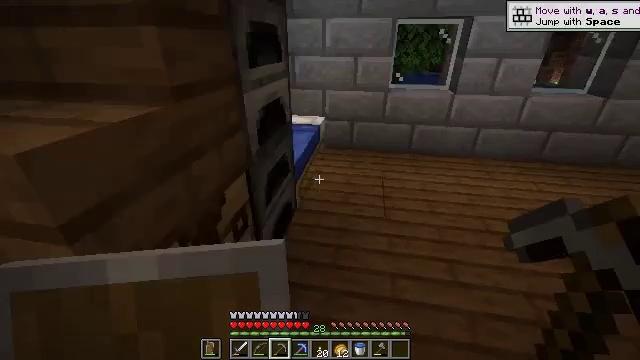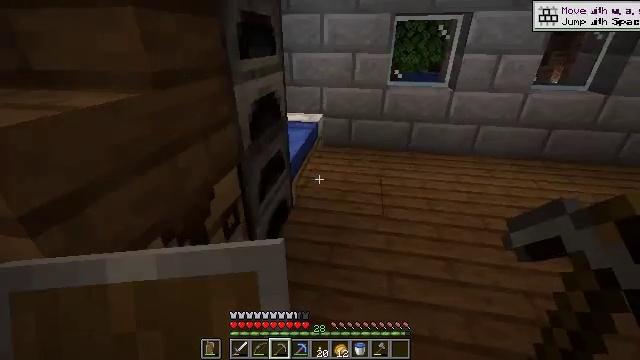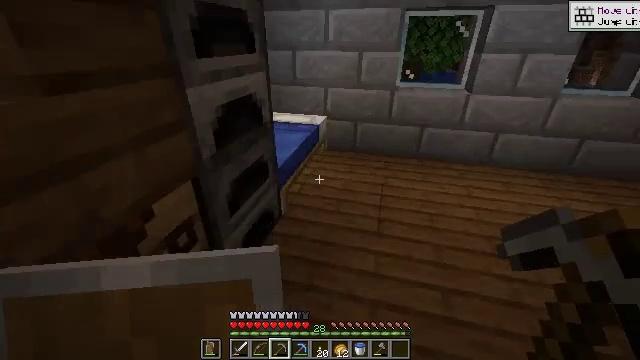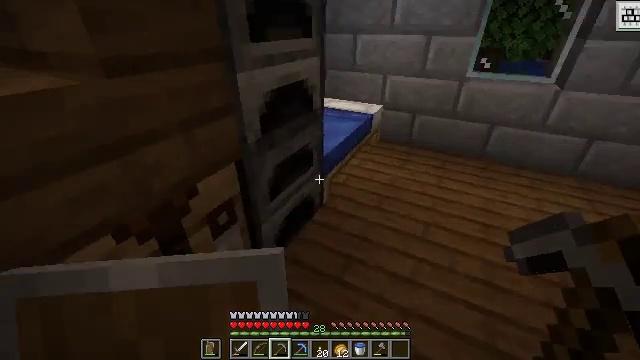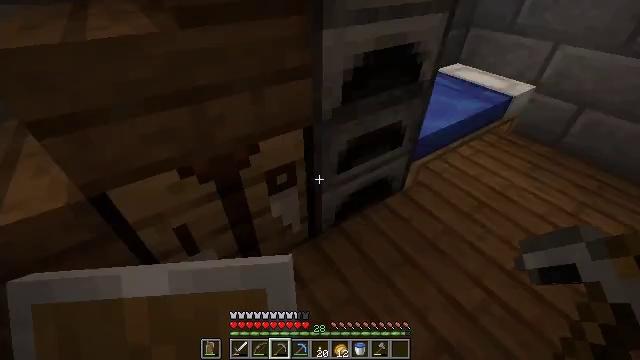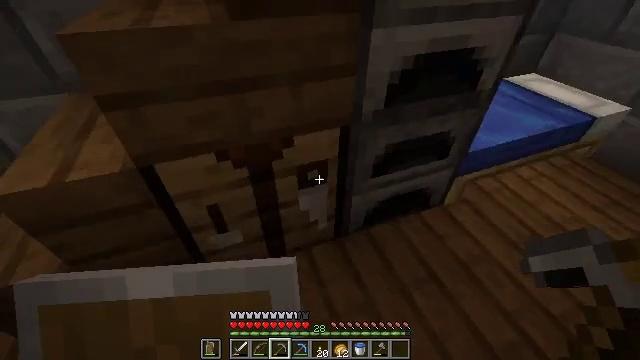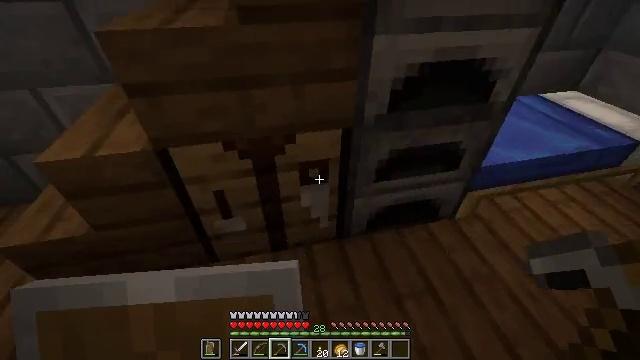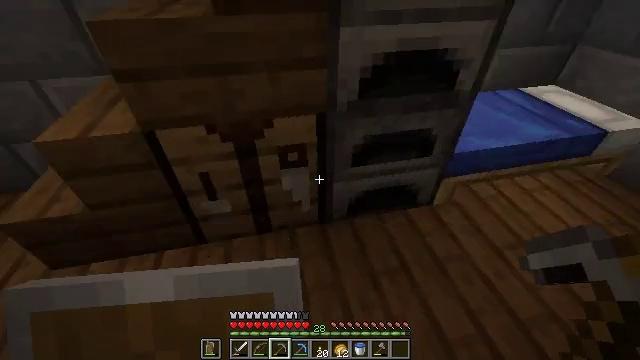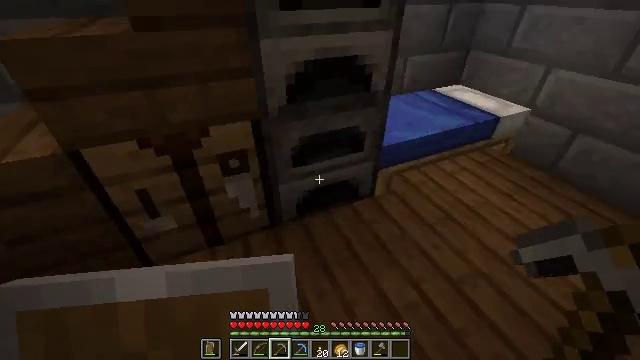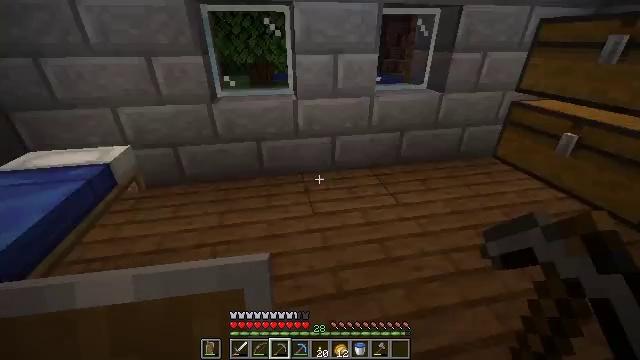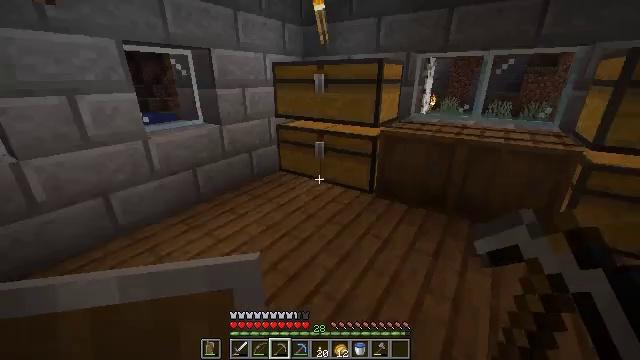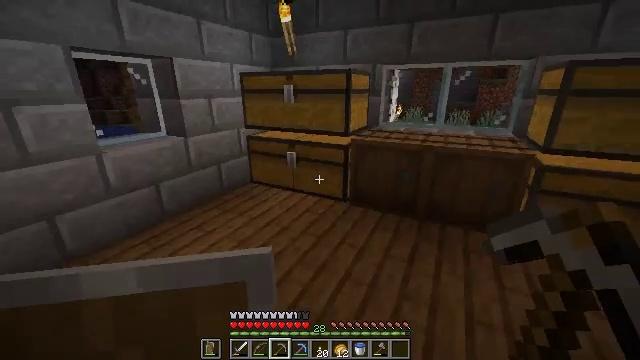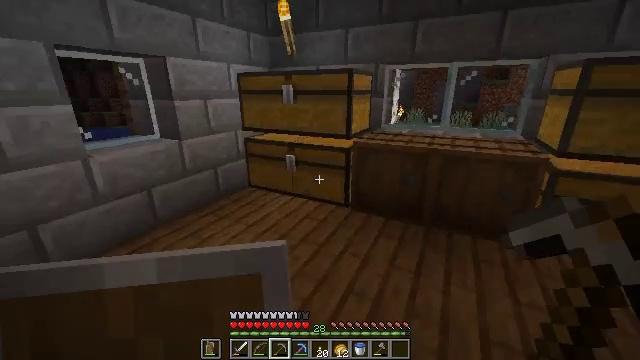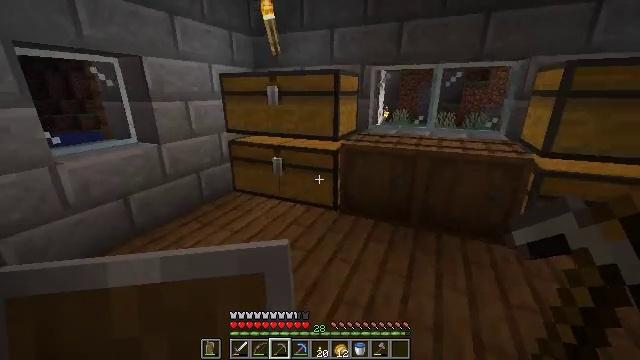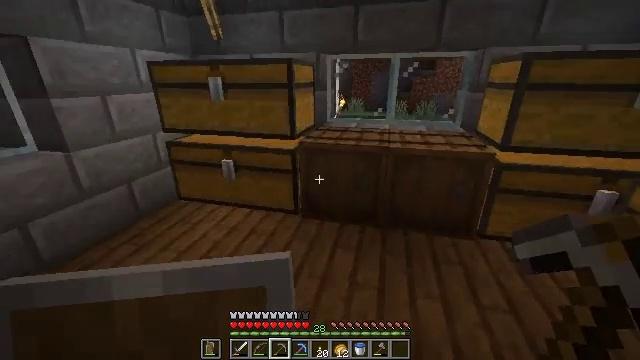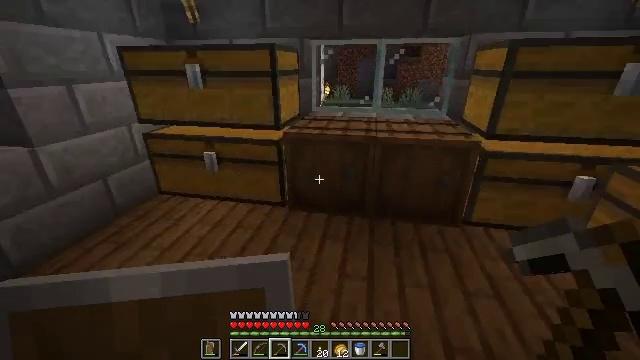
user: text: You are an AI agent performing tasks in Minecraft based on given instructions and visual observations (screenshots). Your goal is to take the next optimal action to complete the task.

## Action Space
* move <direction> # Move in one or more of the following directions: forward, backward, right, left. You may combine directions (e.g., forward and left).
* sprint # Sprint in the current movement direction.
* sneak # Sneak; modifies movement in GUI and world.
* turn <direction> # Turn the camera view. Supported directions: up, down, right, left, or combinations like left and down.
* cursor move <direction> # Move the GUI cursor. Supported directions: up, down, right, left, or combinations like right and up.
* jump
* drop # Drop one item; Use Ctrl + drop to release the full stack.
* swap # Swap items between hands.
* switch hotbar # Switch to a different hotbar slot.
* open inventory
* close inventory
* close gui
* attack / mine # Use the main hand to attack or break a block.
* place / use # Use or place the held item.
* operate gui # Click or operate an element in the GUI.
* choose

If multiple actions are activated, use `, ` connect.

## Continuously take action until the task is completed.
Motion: motion action
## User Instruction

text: Craft some smooth stone slab in the crafting menu.
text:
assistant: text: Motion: move forward and move right, attack / mine
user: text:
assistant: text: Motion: move forward and move right, turn left, attack / mine
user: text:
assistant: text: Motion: move forward and move right, turn left and down, attack / mine
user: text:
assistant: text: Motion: move forward and move right, turn left and down, attack / mine
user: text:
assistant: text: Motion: move back and move right, turn left, attack / mine
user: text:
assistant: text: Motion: move back and move right, turn left and up, attack / mine
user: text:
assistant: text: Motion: move back, attack / mine
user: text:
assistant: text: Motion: turn right and up, attack / mine
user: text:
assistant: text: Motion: turn right and up, attack / mine
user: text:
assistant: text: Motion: turn right and up, attack / mine
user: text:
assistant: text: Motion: move forward, turn right and up, attack / mine
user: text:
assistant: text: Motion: move forward, attack / mine
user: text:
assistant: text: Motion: move forward, turn right, attack / mine
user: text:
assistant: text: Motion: move forward, turn right and down, attack / mine
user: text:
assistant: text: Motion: move forward, turn right and down, attack / mine
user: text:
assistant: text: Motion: move forward, turn right, attack / mine
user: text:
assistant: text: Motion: move forward and move right, turn right and up, attack / mine
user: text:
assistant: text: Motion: move forward and move right, turn right and down, attack / mine
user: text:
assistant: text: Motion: move forward and move right, turn right, attack / mine
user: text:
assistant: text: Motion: move forward, turn right, attack / mine
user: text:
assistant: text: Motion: attack / mine
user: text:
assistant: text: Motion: attack / mine and use / place
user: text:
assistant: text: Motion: attack / mine
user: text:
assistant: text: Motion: attack / mine
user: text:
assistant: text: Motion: turn left and up, attack / mine
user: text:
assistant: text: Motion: attack / mine
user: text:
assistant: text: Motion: operate gui
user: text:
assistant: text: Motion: operate gui
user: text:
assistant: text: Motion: operate gui
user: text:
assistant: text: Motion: operate gui